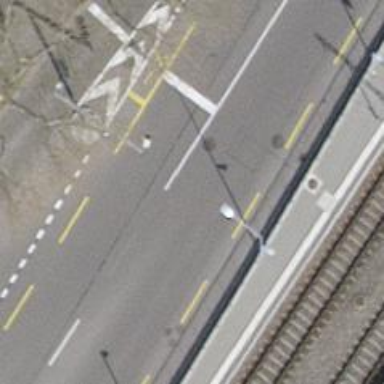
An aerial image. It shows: Primary road with asphalt surface. There are sidewalks on both sides and designated cycle lanes on each side.